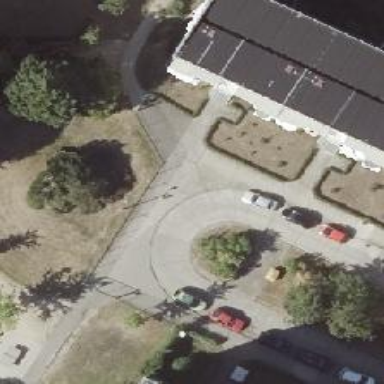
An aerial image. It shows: Footway with concrete surface.